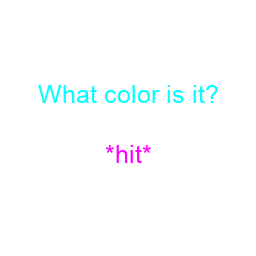
Color: magenta
Color name shown: white
Background color: white
Question text color: cyan